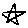
Label: star